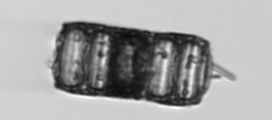
Label: Paralia_sulcata